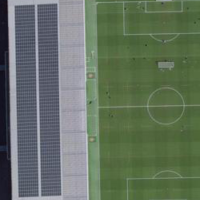
EUNIS habitat code: 53
Species observed at this site:
Pica pica
Corvus corone
Columba livia
Milvus migrans